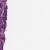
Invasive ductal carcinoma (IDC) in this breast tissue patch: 0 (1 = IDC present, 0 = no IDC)